Field crop: maize
Growth stage: 2
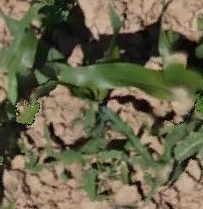
Species: maize